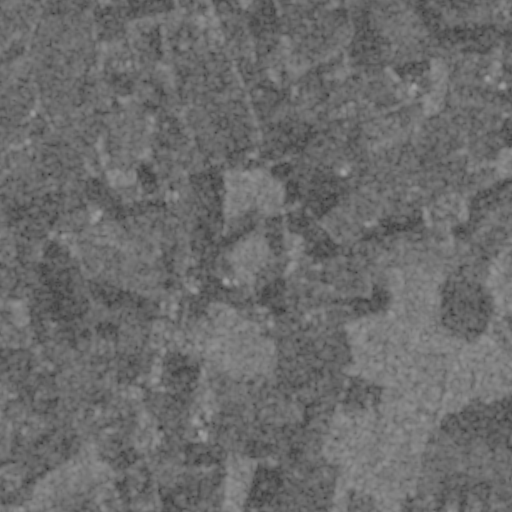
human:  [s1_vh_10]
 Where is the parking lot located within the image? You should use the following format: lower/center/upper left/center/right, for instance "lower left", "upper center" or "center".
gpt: The parking lot is located in the upper left of the image.
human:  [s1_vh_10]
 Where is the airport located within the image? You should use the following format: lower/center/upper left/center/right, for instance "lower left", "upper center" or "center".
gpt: There is no airport in the image.

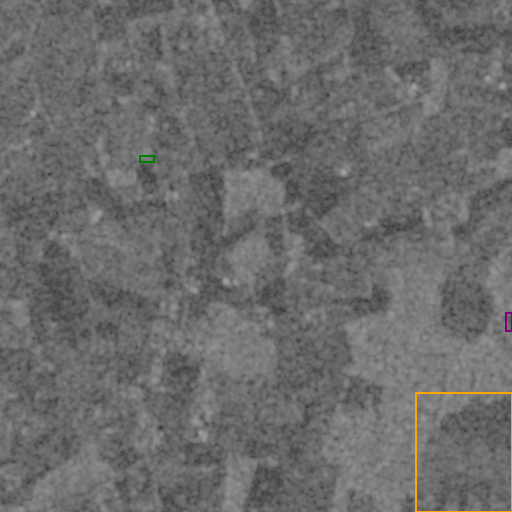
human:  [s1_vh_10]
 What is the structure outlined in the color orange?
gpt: The structure outlined in orange is a crop field.
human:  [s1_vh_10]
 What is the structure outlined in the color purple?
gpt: The structure outlined in purple is a park.
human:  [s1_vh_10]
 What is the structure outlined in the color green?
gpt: The structure outlined in green is a parking lot.
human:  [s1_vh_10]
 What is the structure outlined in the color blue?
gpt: There is no blue outline.